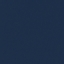
Land use / land cover class: SeaLake